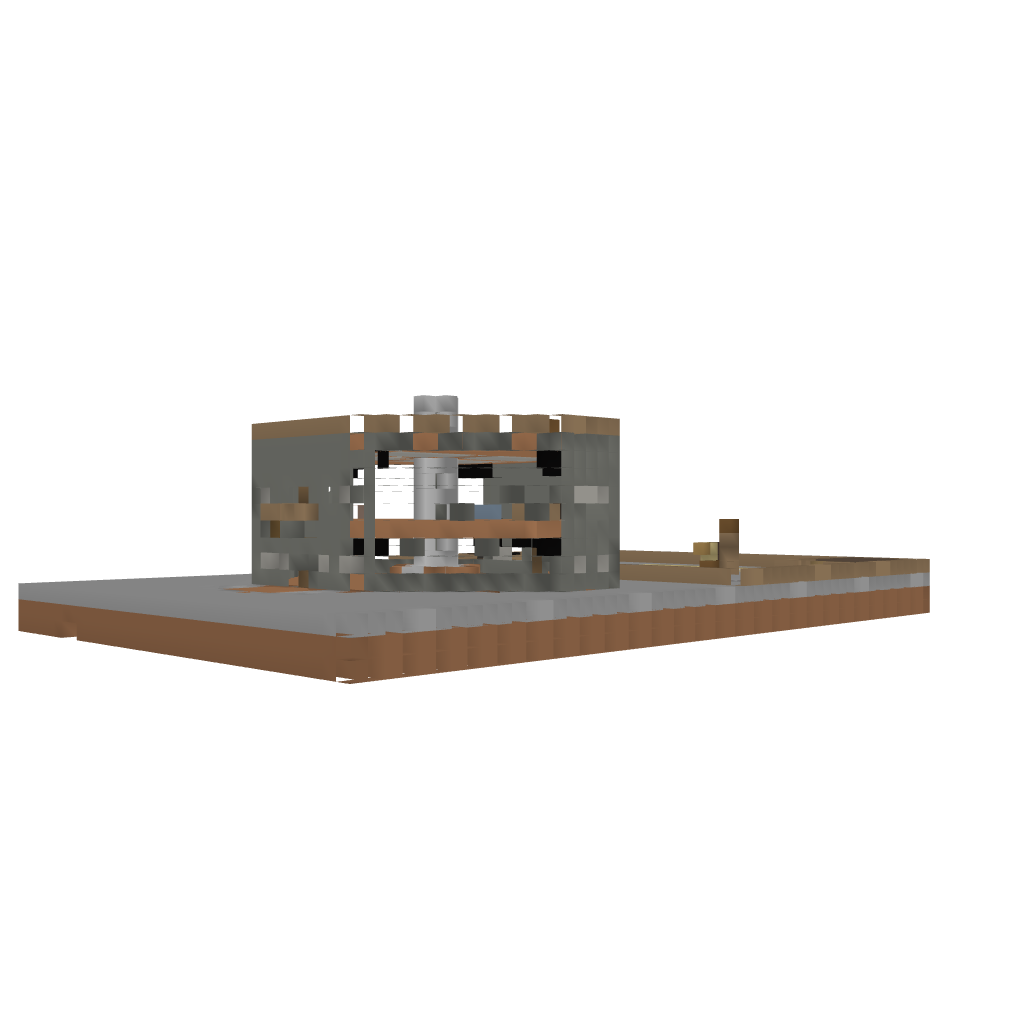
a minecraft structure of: Jungle House